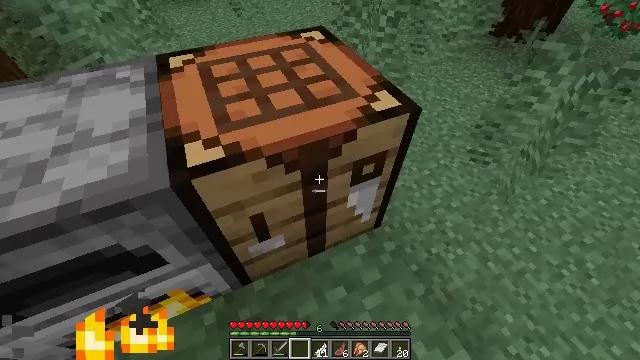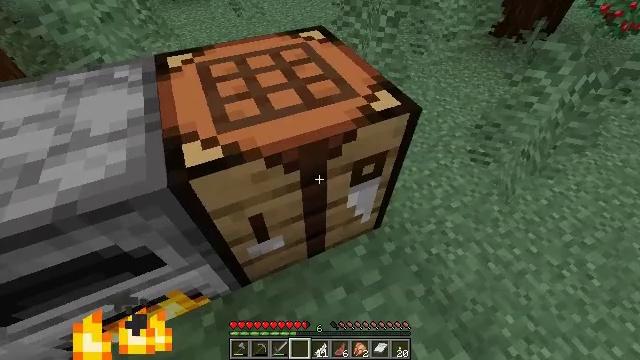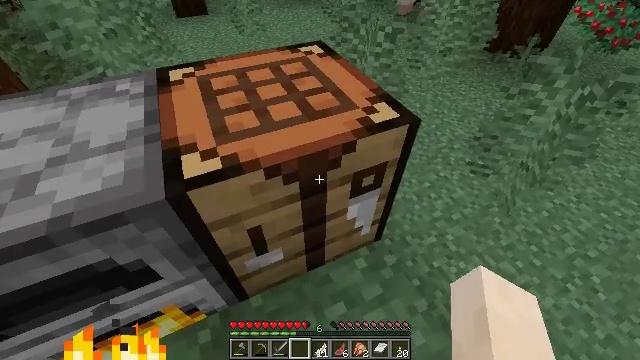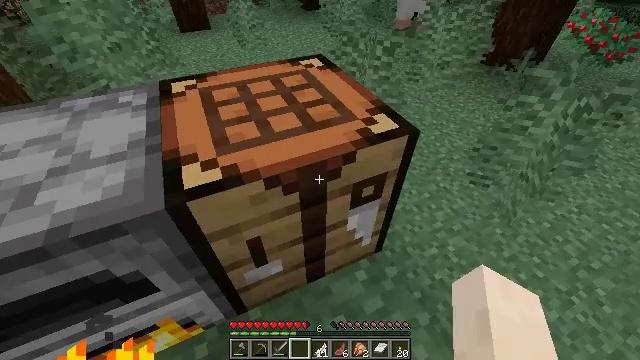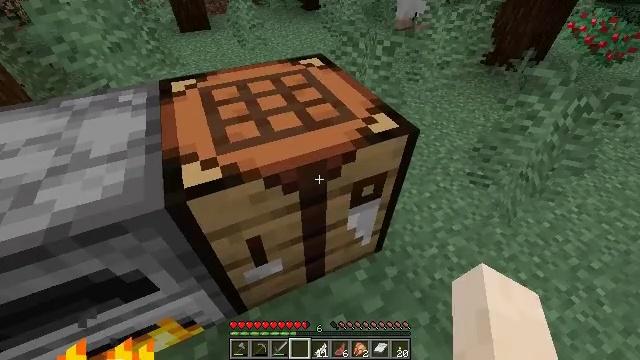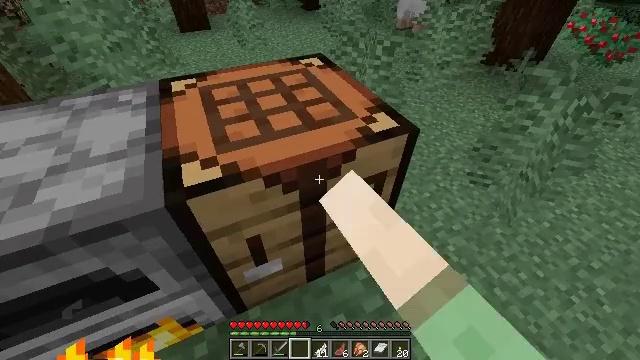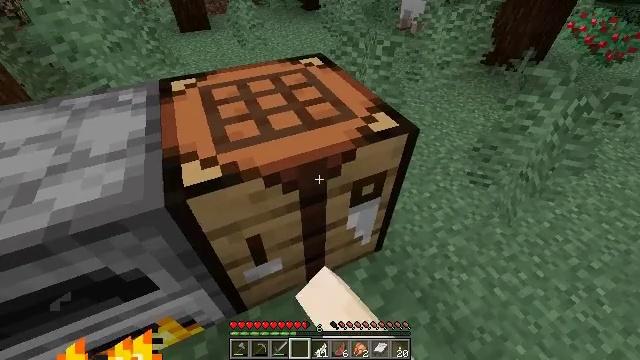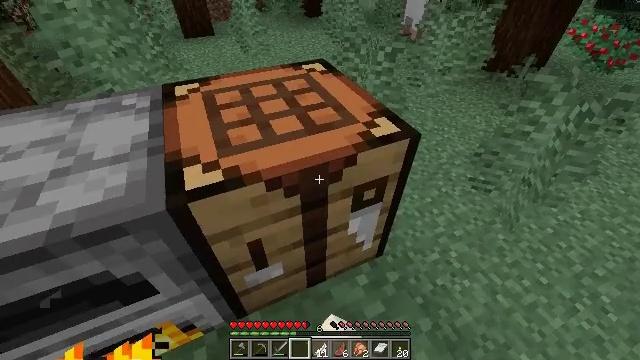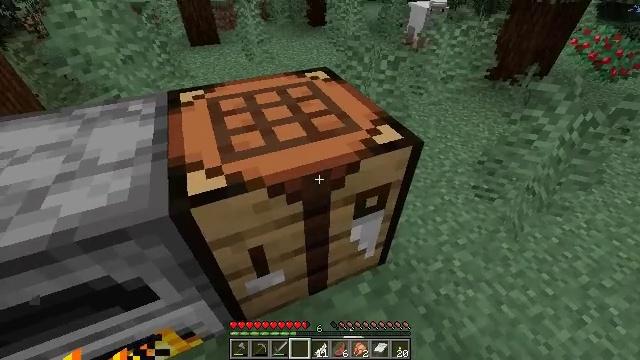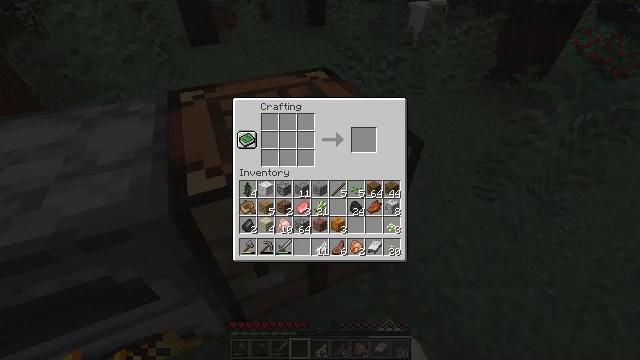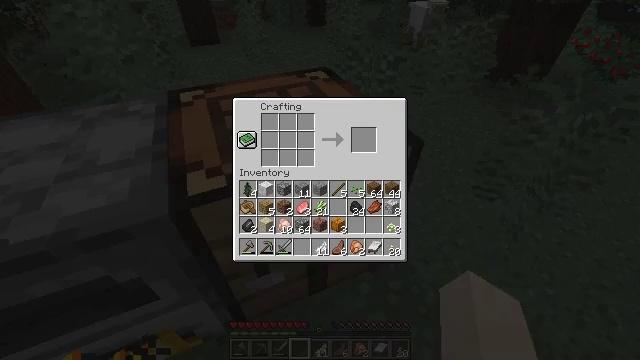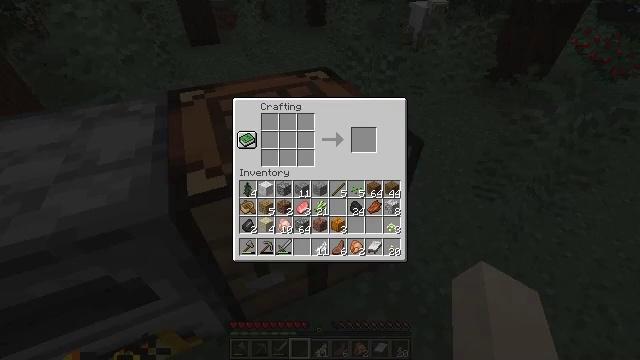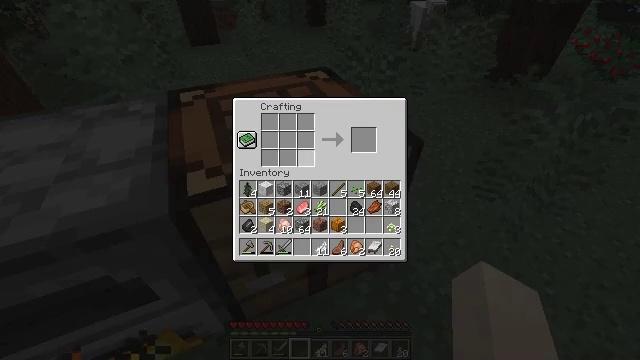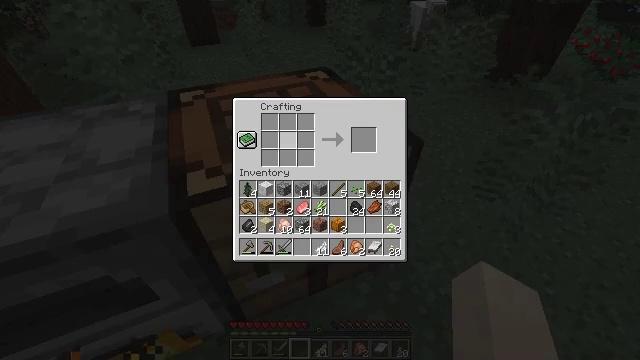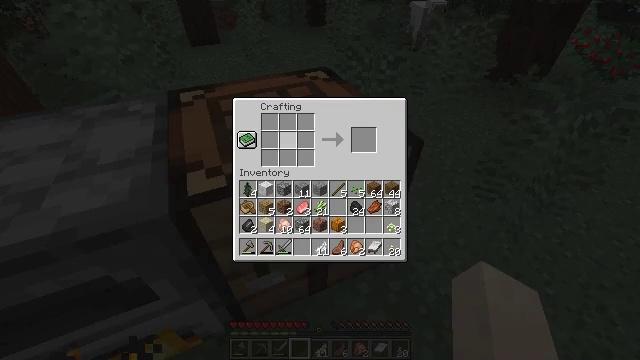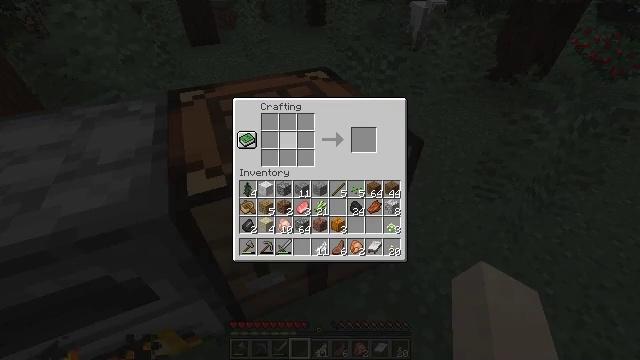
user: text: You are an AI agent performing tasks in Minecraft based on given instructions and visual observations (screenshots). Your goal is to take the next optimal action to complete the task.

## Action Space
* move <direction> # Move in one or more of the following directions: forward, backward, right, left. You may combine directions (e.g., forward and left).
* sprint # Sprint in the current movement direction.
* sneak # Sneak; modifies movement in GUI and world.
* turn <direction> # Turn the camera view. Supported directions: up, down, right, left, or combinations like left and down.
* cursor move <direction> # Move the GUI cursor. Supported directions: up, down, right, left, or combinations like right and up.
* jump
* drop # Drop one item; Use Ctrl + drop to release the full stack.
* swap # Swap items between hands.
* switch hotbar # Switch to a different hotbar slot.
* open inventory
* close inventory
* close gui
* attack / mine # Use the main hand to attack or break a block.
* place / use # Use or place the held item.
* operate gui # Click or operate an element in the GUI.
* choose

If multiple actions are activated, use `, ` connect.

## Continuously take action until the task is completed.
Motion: motion action
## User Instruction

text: Break the spruce log from the tree.
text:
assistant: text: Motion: no_op
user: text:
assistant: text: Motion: turn up
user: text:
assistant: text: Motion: turn up
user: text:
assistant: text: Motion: use / place
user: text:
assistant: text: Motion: use / place
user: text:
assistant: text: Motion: use / place
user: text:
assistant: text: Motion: turn up
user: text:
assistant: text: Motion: turn up
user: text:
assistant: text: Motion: open gui
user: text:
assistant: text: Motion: no_op
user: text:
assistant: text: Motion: no_op
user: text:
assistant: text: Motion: cursor move left and up
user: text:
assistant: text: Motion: cursor move left and up
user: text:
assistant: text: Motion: no_op
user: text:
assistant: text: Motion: cursor move left
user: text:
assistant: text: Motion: no_op
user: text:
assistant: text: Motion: no_op
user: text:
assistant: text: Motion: no_op
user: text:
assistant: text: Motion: no_op
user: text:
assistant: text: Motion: cursor move up
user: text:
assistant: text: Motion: no_op
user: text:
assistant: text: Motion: no_op
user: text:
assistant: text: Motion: cursor move down
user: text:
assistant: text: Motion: no_op
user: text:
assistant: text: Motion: no_op
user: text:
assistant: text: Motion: no_op
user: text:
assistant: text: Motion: no_op
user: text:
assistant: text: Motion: cursor move down
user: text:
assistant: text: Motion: no_op
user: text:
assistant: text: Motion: no_op